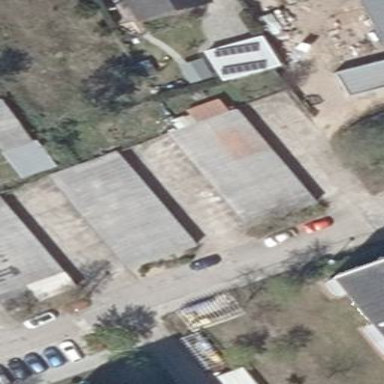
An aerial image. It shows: Garage building.